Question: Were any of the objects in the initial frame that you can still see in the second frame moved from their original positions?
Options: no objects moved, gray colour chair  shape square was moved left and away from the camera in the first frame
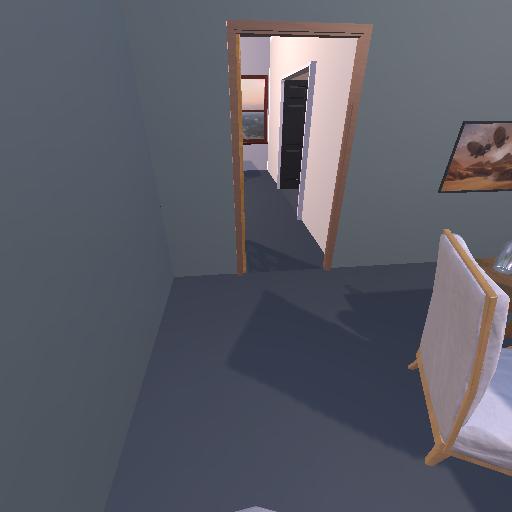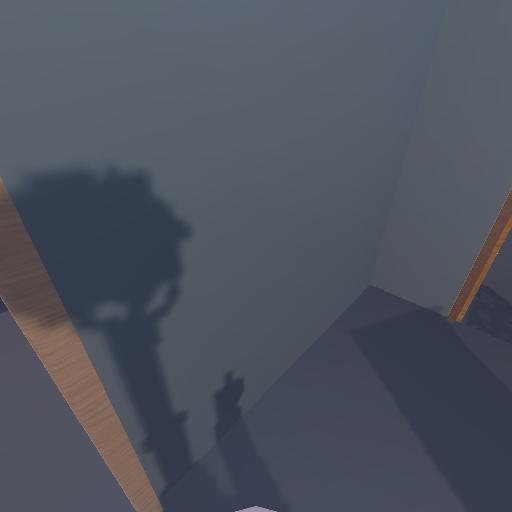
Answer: no objects moved